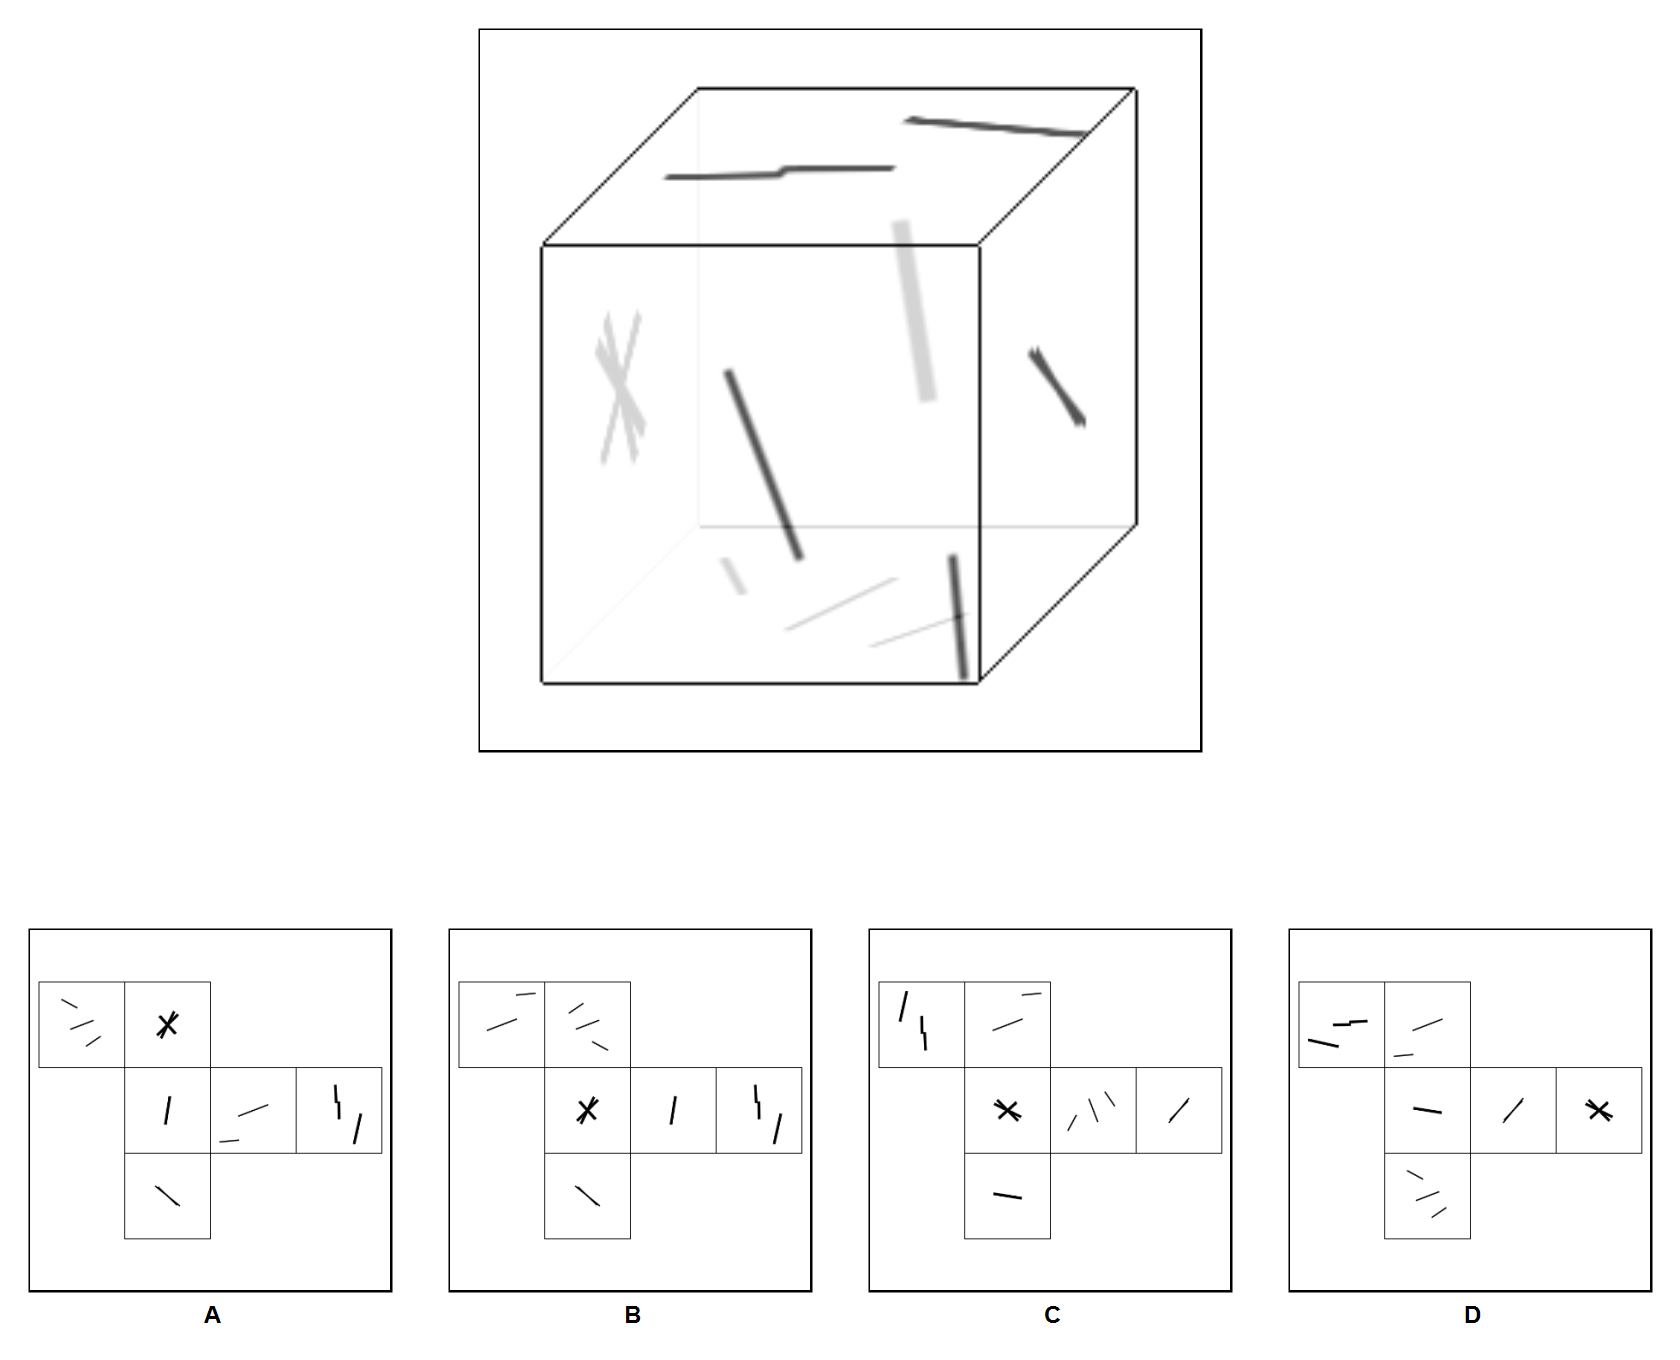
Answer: C